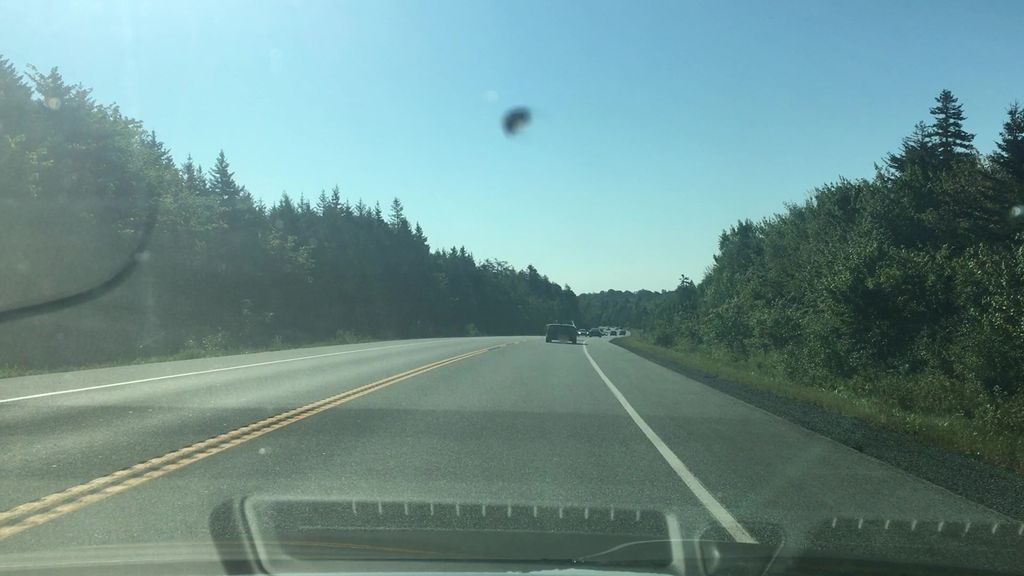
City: halifax